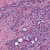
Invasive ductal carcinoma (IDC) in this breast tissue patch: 1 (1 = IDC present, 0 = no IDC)